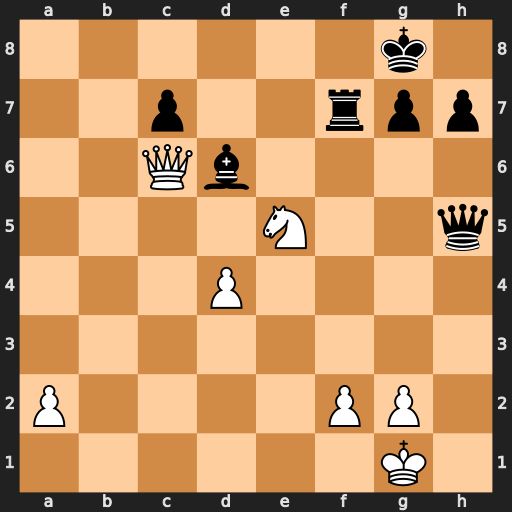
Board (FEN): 6k1/2p2rpp/2Qb4/4N2q/3P4/8/P4PP1/6K1
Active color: w
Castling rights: -
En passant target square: -
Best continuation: Qe8+ Bf8 g4